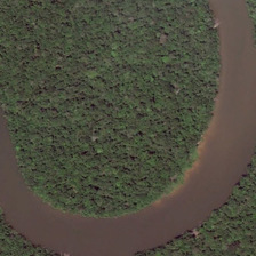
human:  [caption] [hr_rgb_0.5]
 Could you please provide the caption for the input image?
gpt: the brown river takes a sudden turn in the rainforest .

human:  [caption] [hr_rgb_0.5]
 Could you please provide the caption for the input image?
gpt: It is a rather brown river in the form of a river that passes through the lush forest.

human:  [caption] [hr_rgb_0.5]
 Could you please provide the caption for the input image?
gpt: It is a rather Brown U-shaped river passing through a lush forest.

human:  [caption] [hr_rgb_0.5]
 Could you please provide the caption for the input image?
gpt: It's a brown U-shaped river flowing through dense forests.

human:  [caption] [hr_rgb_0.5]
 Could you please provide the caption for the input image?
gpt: This is a river through the thick forest.